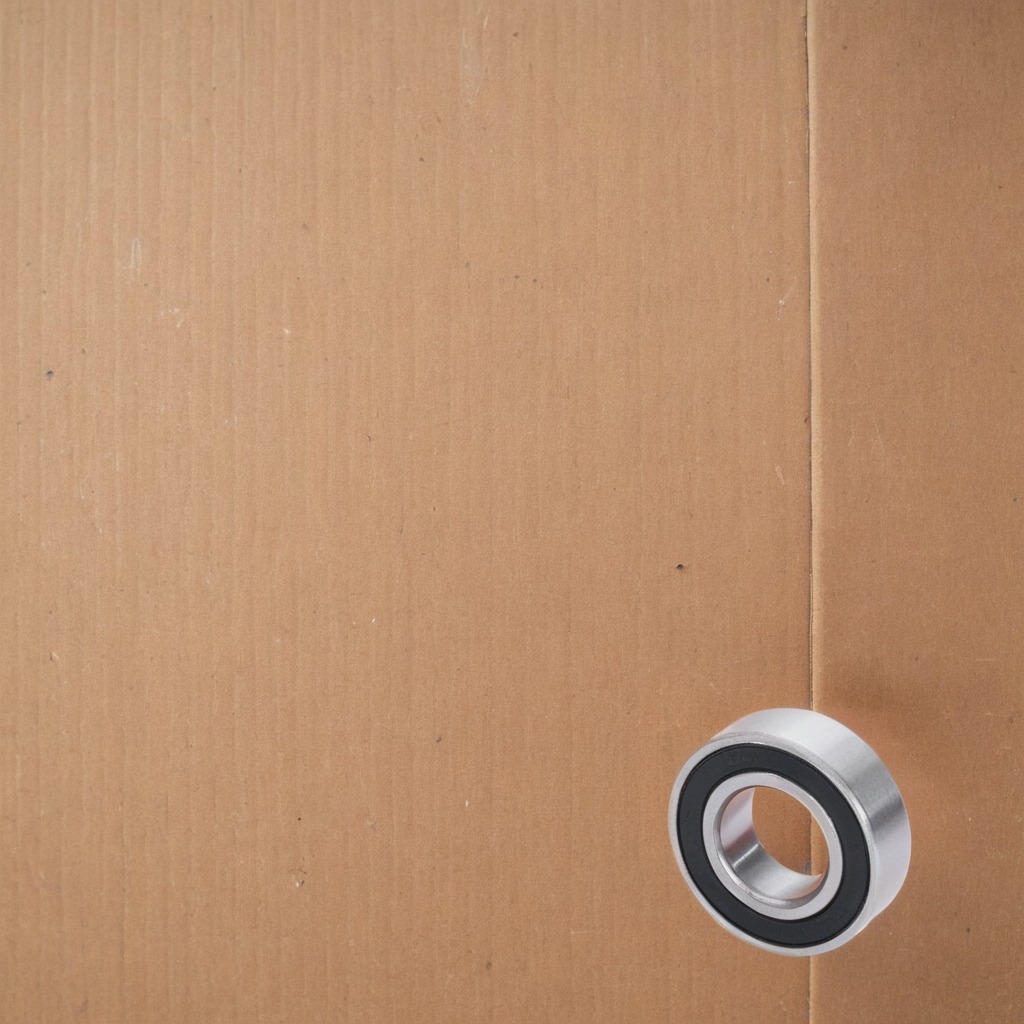
A metal ball bearing is lying on the cardboard surface in the outdoor workshop.